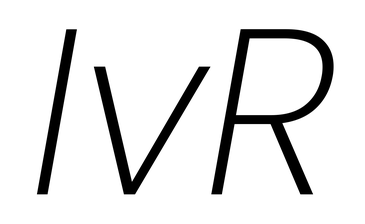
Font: Poppins-ExtraLightItalic